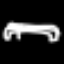
Label: bed